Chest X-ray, PA view. Patient: 36 years old, sex M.
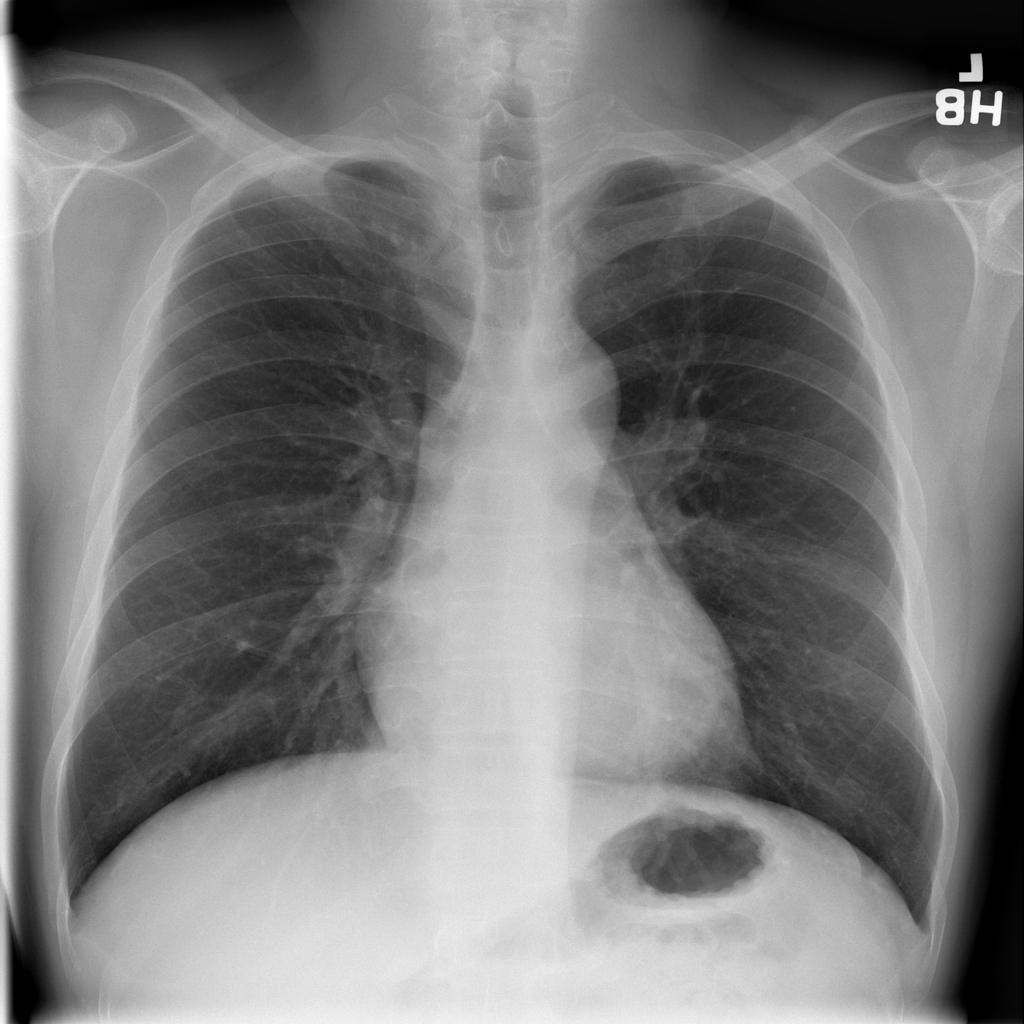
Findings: No Finding